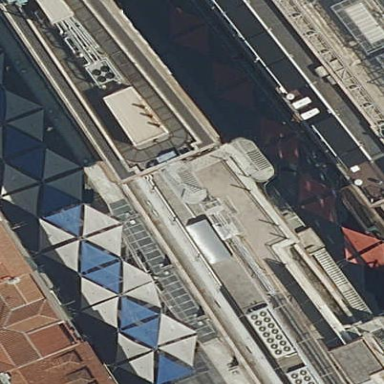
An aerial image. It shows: Department store building.